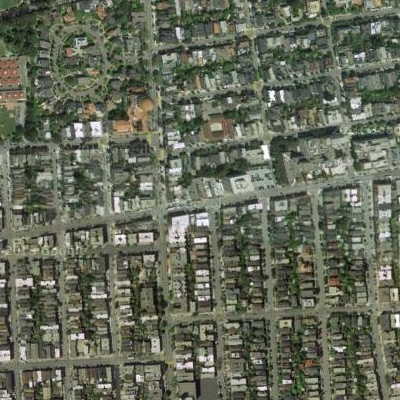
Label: fResident